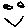
Label: smiley face